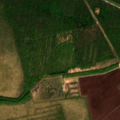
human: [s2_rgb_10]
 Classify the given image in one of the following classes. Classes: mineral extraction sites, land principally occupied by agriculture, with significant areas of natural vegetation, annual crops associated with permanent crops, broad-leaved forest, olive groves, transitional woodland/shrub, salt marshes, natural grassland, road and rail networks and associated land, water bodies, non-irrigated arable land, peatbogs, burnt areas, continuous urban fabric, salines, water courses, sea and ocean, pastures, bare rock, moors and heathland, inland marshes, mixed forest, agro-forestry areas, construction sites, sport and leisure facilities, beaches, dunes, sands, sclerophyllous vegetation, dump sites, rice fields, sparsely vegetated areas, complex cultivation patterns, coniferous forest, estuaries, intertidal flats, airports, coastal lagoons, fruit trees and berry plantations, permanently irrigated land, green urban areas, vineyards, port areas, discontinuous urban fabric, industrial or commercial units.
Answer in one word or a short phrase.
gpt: coniferous forest, mixed forest, transitional woodland/shrub, peatbogs